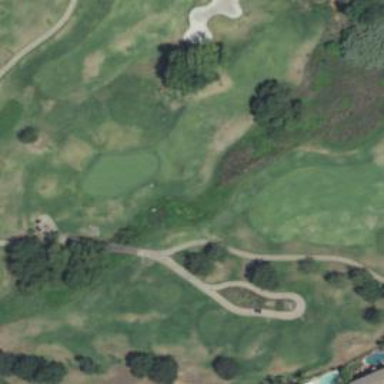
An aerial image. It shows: Golf fairway surrounded by grass.